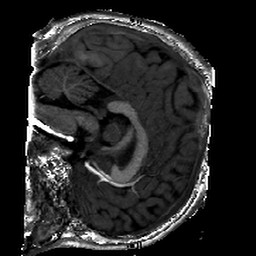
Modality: T1w
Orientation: sagittal
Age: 10
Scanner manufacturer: siemens
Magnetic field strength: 3 T
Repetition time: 2.4 s
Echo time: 0.00224 s